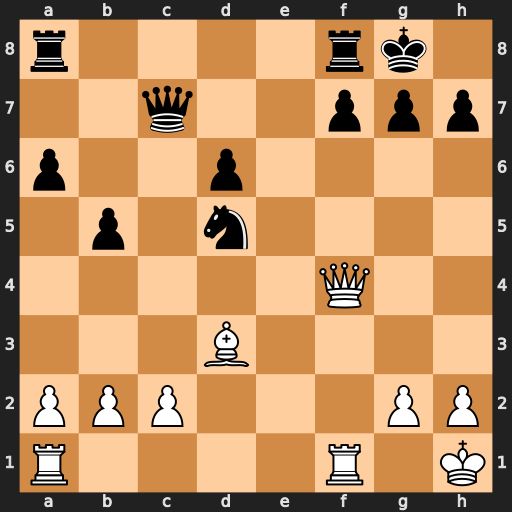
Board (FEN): r4rk1/2q2ppp/p2p4/1p1n4/5Q2/3B4/PPP3PP/R4R1K
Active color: w
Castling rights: -
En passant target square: -
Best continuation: Qe4 g6 Qxd5